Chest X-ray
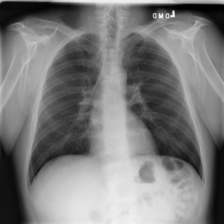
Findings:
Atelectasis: negative
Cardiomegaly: negative
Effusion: negative
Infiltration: negative
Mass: negative
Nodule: negative
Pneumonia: negative
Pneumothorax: negative
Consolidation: negative
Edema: negative
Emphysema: negative
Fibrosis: negative
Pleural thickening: negative
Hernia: negative